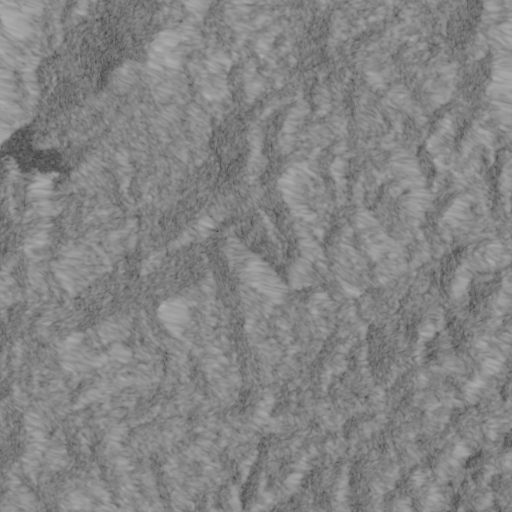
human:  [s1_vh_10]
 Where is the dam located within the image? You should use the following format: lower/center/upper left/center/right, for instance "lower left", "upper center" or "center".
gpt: The dam is located in the center left of the image.
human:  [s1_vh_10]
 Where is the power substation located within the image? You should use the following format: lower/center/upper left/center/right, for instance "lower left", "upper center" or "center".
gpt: The power substation is located in the center right of the image.
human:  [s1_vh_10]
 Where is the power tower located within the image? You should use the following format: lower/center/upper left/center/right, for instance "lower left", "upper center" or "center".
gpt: The power tower is located in the center right of the image.
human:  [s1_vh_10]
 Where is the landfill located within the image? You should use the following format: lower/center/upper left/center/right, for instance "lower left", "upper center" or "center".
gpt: There is no landfill in the image.

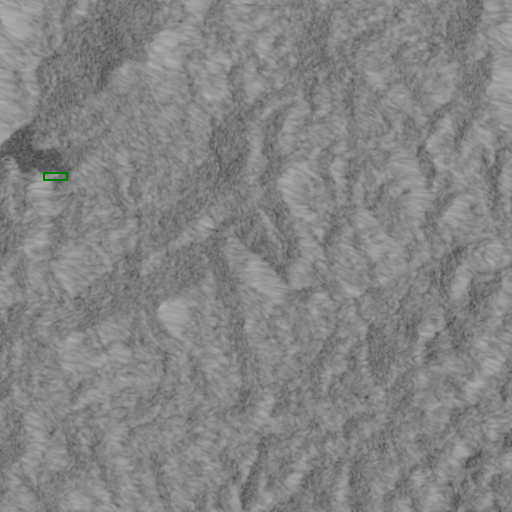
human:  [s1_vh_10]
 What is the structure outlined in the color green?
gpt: The structure outlined in green is a dam.
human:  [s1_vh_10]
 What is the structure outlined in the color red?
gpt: There is no red outline.